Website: macys
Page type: payment
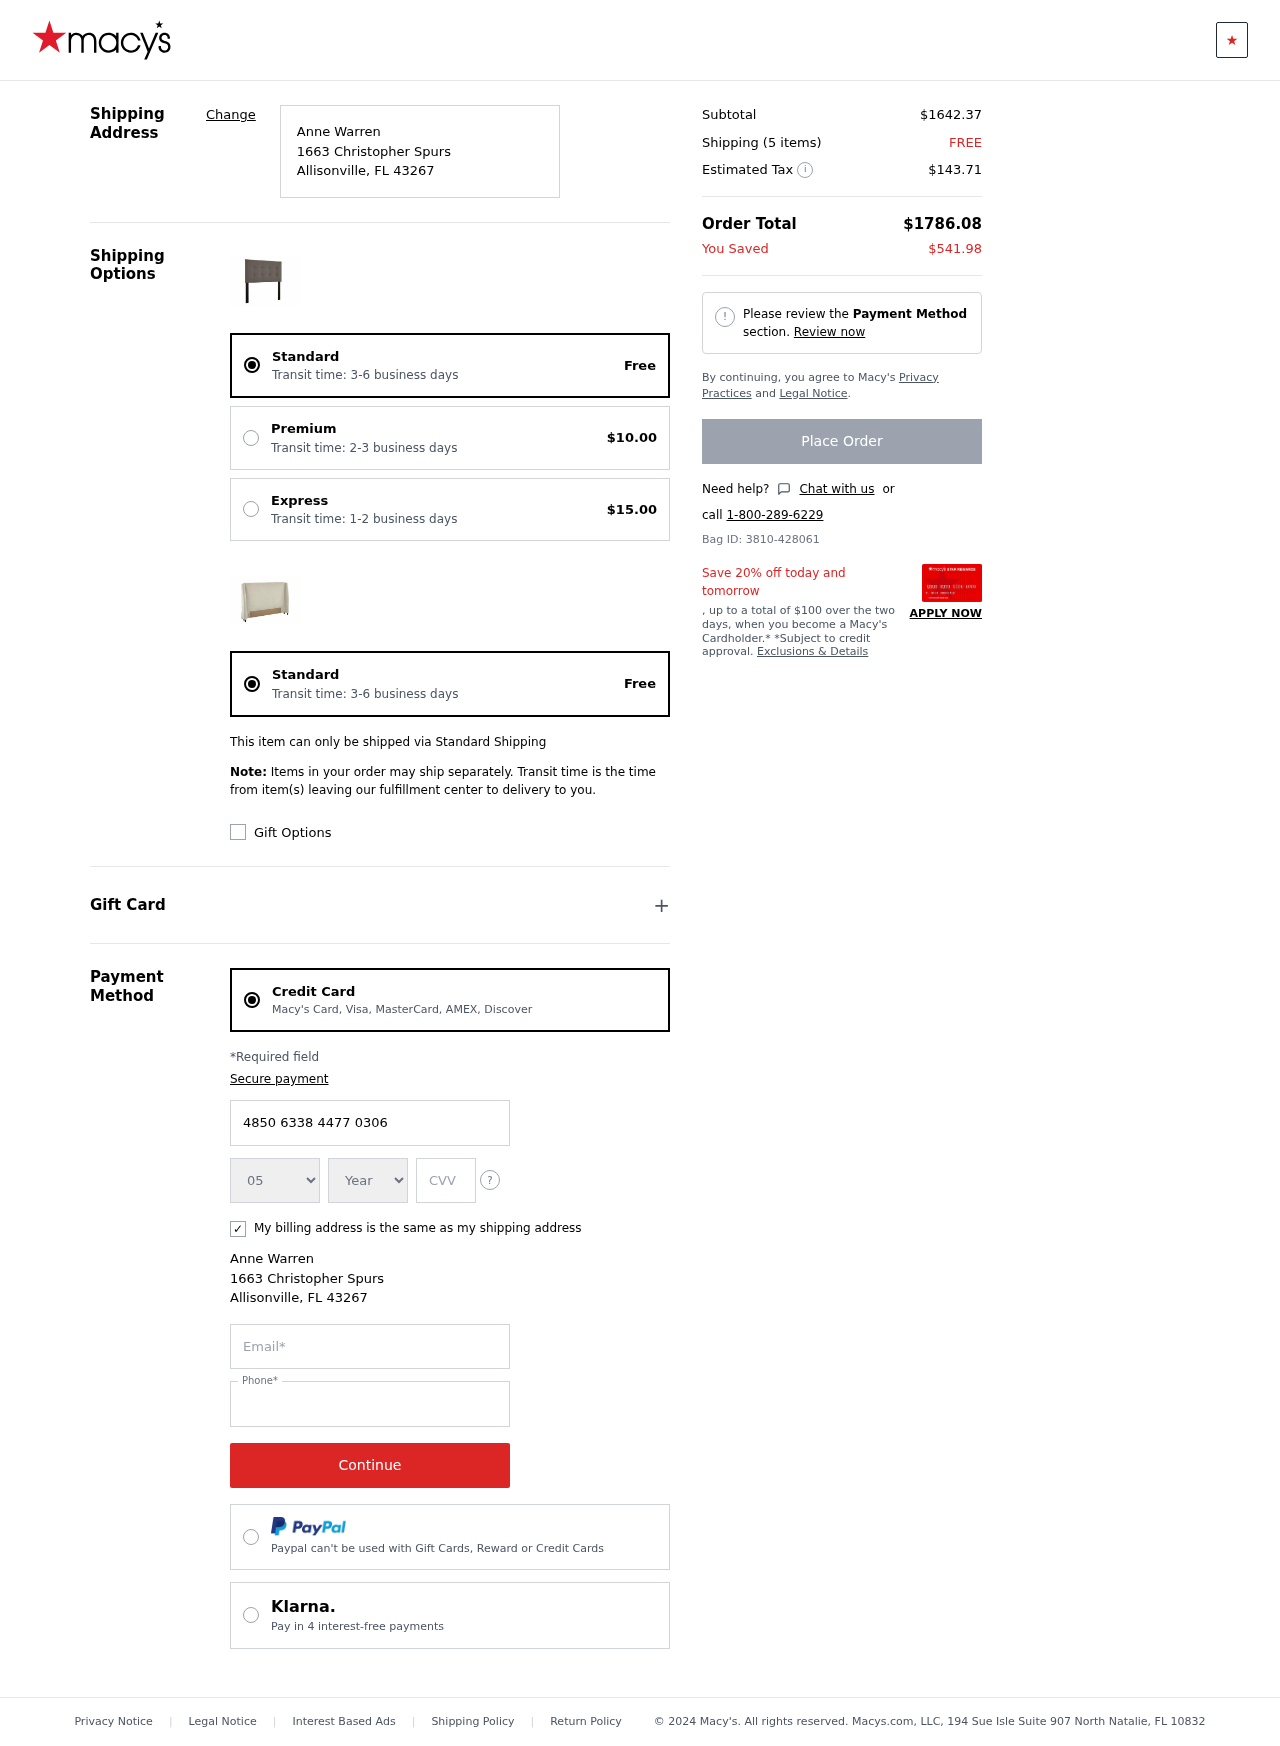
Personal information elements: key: PII_CARD_CVV
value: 831
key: PII_CARD_EXPIRY_MONTH
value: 05
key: PII_CARD_EXPIRY_YEAR
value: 28
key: PII_CARD_NUMBER
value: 4850 6338 4477 0306
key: PII_CITY
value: Allisonville
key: PII_EMAIL
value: anne.warren@gmail.com
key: PII_FULLNAME
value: Anne Warren
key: PII_PHONE
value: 4149141127
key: PII_POSTCODE
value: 43267
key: PII_STATE_ABBR
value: FL
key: PII_STREET
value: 1663 Christopher Spurs
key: PII_FULLNAME2
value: Anne Warren
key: PII_STREET2
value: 1663 Christopher Spurs
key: PII_CITY2
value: Allisonville
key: PII_STATE_ABBR2
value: FL
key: PII_POSTCODE2
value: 43267
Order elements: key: ORDER_DELIVERY_DATE
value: Transit time: 3-6 business days
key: ORDER_SHIPPING_STANDARD
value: Free
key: ORDER_SHIPPING_PREMIUM
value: $10.00
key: ORDER_SHIPPING_EXPRESS
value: $15.00
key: ORDER_DELIVERY_DATE2
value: Transit time: 3-6 business days
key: ORDER_SHIPPING_STANDARD2
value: Free
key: ORDER_SUBTOTAL
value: $1642.37
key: ORDER_NUM_ITEMS
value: Shipping (5 items)
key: ORDER_SHIPPING_COST
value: FREE
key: ORDER_TAX
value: $143.71
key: ORDER_TOTAL
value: $1786.08
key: ORDER_SAVINGS
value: $541.98
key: ORDER_ID
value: Bag ID: 3810-428061